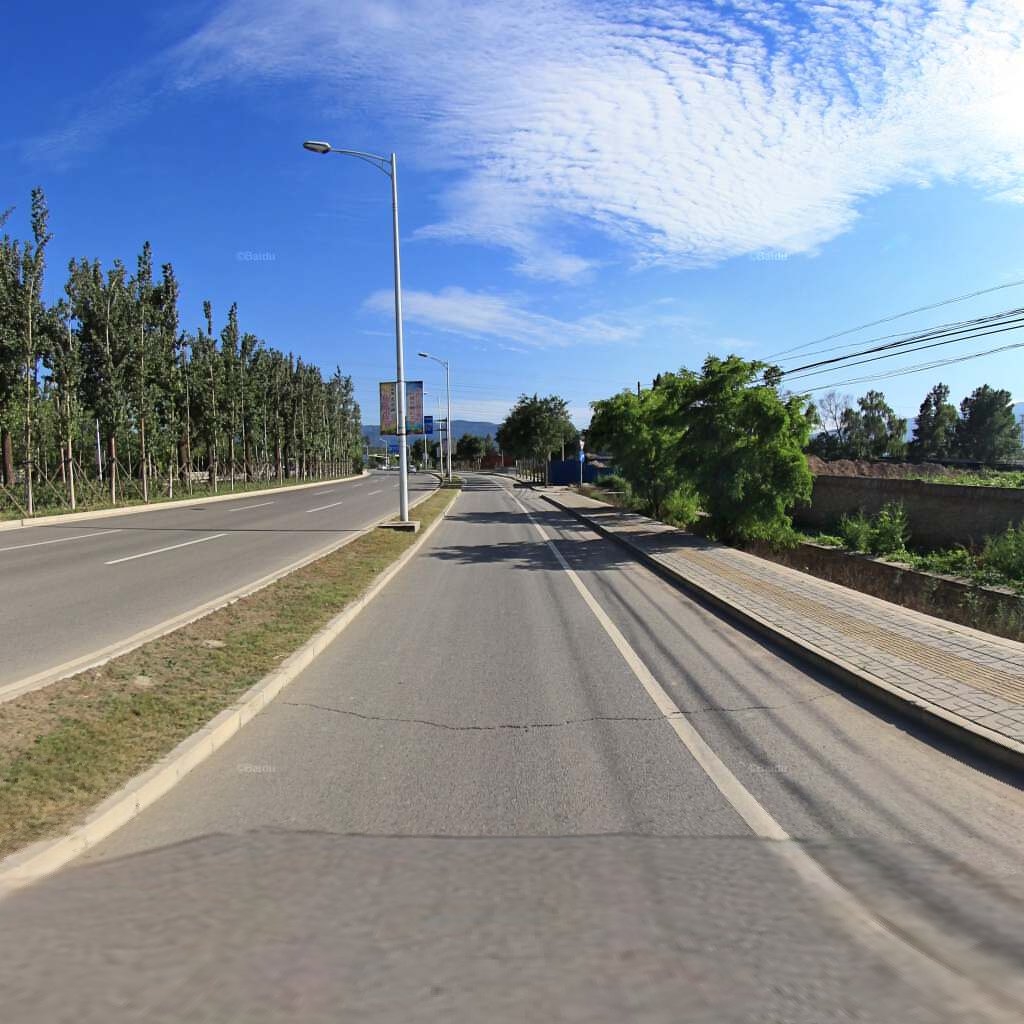
Region: Haidian
Road damage annotations: transverse crack